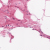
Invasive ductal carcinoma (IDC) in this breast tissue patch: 0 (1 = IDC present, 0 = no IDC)